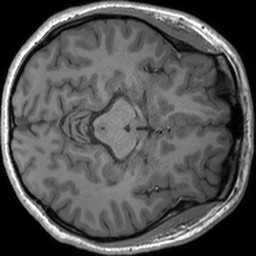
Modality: T1w
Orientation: axial
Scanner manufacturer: siemens
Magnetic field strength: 3 T
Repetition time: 1.54 s
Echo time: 0.00234 s